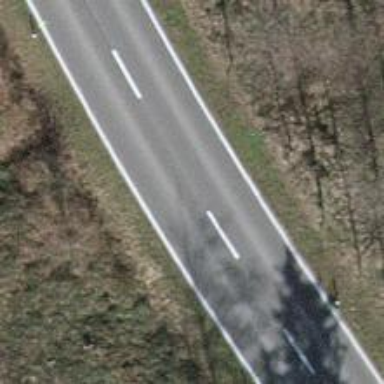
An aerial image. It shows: Tertiary road with asphalt surface.